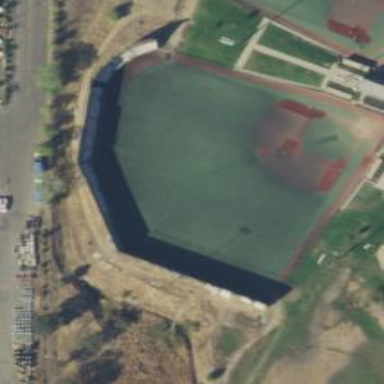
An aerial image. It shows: Baseball pitch for leisure land.